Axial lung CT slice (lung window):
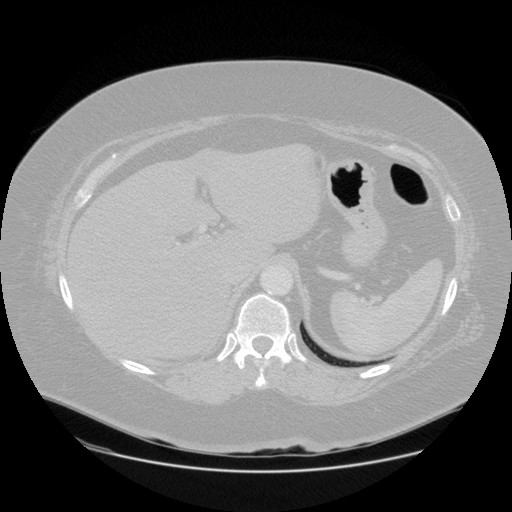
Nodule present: no